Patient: sex M, age 62
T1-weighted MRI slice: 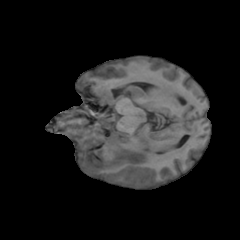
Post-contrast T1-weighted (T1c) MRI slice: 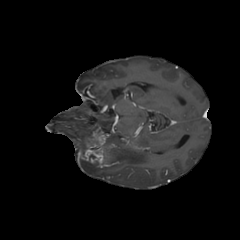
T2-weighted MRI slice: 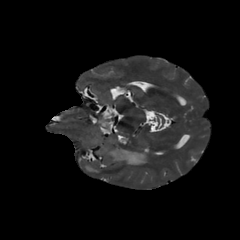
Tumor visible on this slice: yes
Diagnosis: Glioblastoma, IDH-wildtype
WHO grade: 4